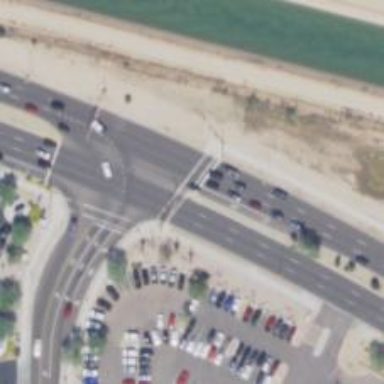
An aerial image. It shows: Solid stop line on the road marking.